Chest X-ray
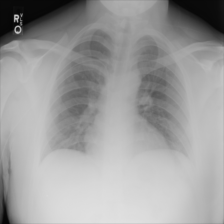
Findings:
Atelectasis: negative
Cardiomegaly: negative
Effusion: negative
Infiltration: negative
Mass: negative
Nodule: negative
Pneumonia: negative
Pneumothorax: negative
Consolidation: negative
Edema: negative
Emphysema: negative
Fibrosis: negative
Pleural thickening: negative
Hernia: negative